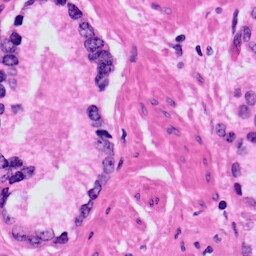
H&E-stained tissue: Prostate